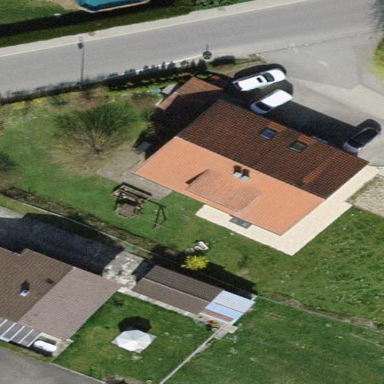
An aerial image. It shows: Semidetached house.